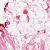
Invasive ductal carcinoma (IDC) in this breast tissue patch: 0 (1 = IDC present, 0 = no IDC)